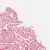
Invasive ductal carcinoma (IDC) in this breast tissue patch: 0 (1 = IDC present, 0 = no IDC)